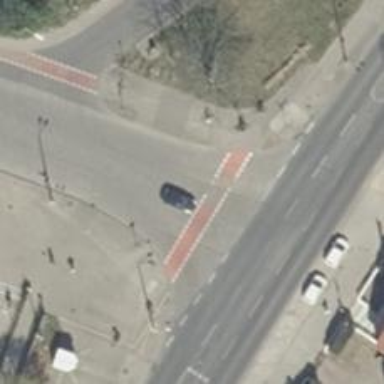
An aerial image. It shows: Road with "give way" sign.